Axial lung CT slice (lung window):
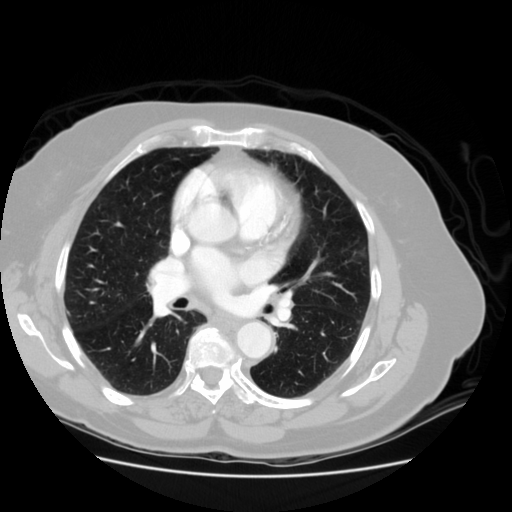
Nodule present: no